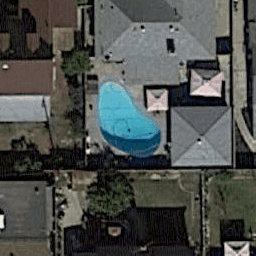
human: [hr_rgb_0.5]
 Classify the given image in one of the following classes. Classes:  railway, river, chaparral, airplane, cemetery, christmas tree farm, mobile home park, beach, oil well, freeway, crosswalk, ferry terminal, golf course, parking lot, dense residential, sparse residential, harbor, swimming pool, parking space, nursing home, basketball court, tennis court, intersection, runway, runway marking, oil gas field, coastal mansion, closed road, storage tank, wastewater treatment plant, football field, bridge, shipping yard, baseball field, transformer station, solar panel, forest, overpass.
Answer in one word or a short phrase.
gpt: swimming pool